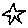
Label: star